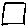
Label: square